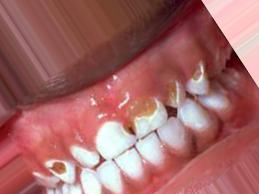
Condition: Caries